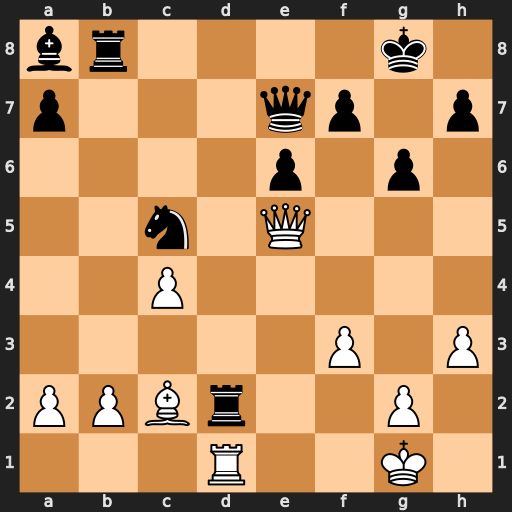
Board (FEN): br4k1/p3qp1p/4p1p1/2n1Q3/2P5/5P1P/PPBr2P1/3R2K1
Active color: w
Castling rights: -
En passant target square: -
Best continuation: Qxb8+ Qf8 Qxf8+ Kxf8 Rxd2